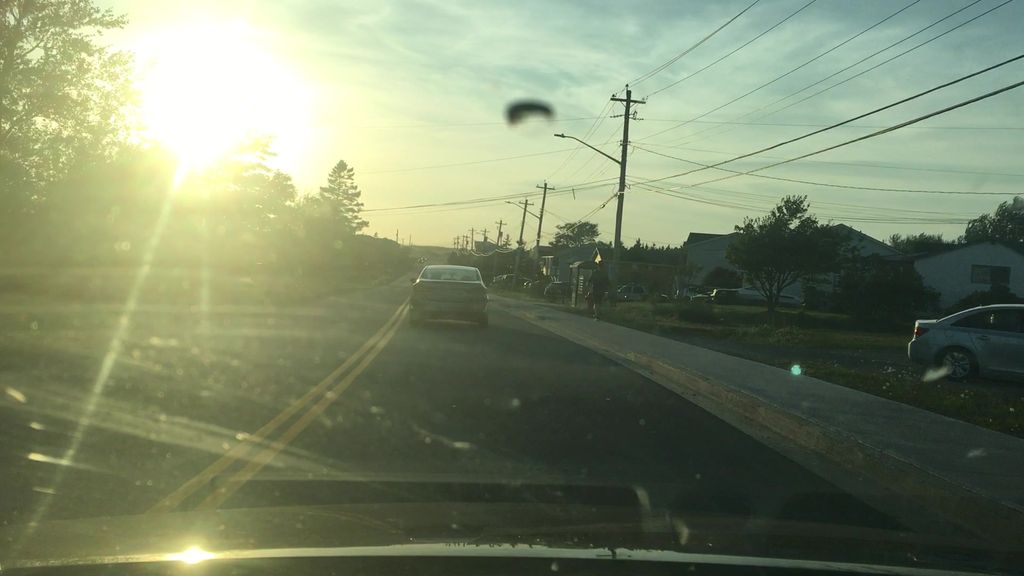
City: halifax